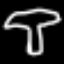
Label: mushroom